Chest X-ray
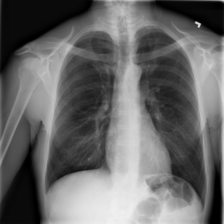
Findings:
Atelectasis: negative
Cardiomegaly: negative
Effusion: negative
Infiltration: negative
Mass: negative
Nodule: negative
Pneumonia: negative
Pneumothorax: negative
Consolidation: negative
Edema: negative
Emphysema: negative
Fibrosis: negative
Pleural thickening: negative
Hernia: negative